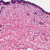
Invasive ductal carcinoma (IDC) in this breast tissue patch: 0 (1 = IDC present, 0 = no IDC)